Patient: sex M, age 57
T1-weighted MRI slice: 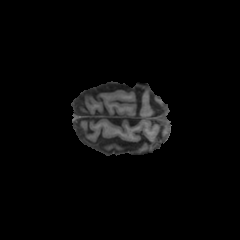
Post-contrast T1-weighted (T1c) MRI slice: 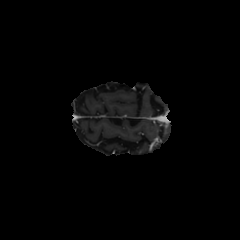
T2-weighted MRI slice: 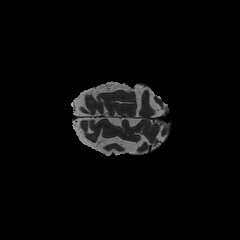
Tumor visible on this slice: no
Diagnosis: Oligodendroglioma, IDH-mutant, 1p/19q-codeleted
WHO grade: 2